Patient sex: M
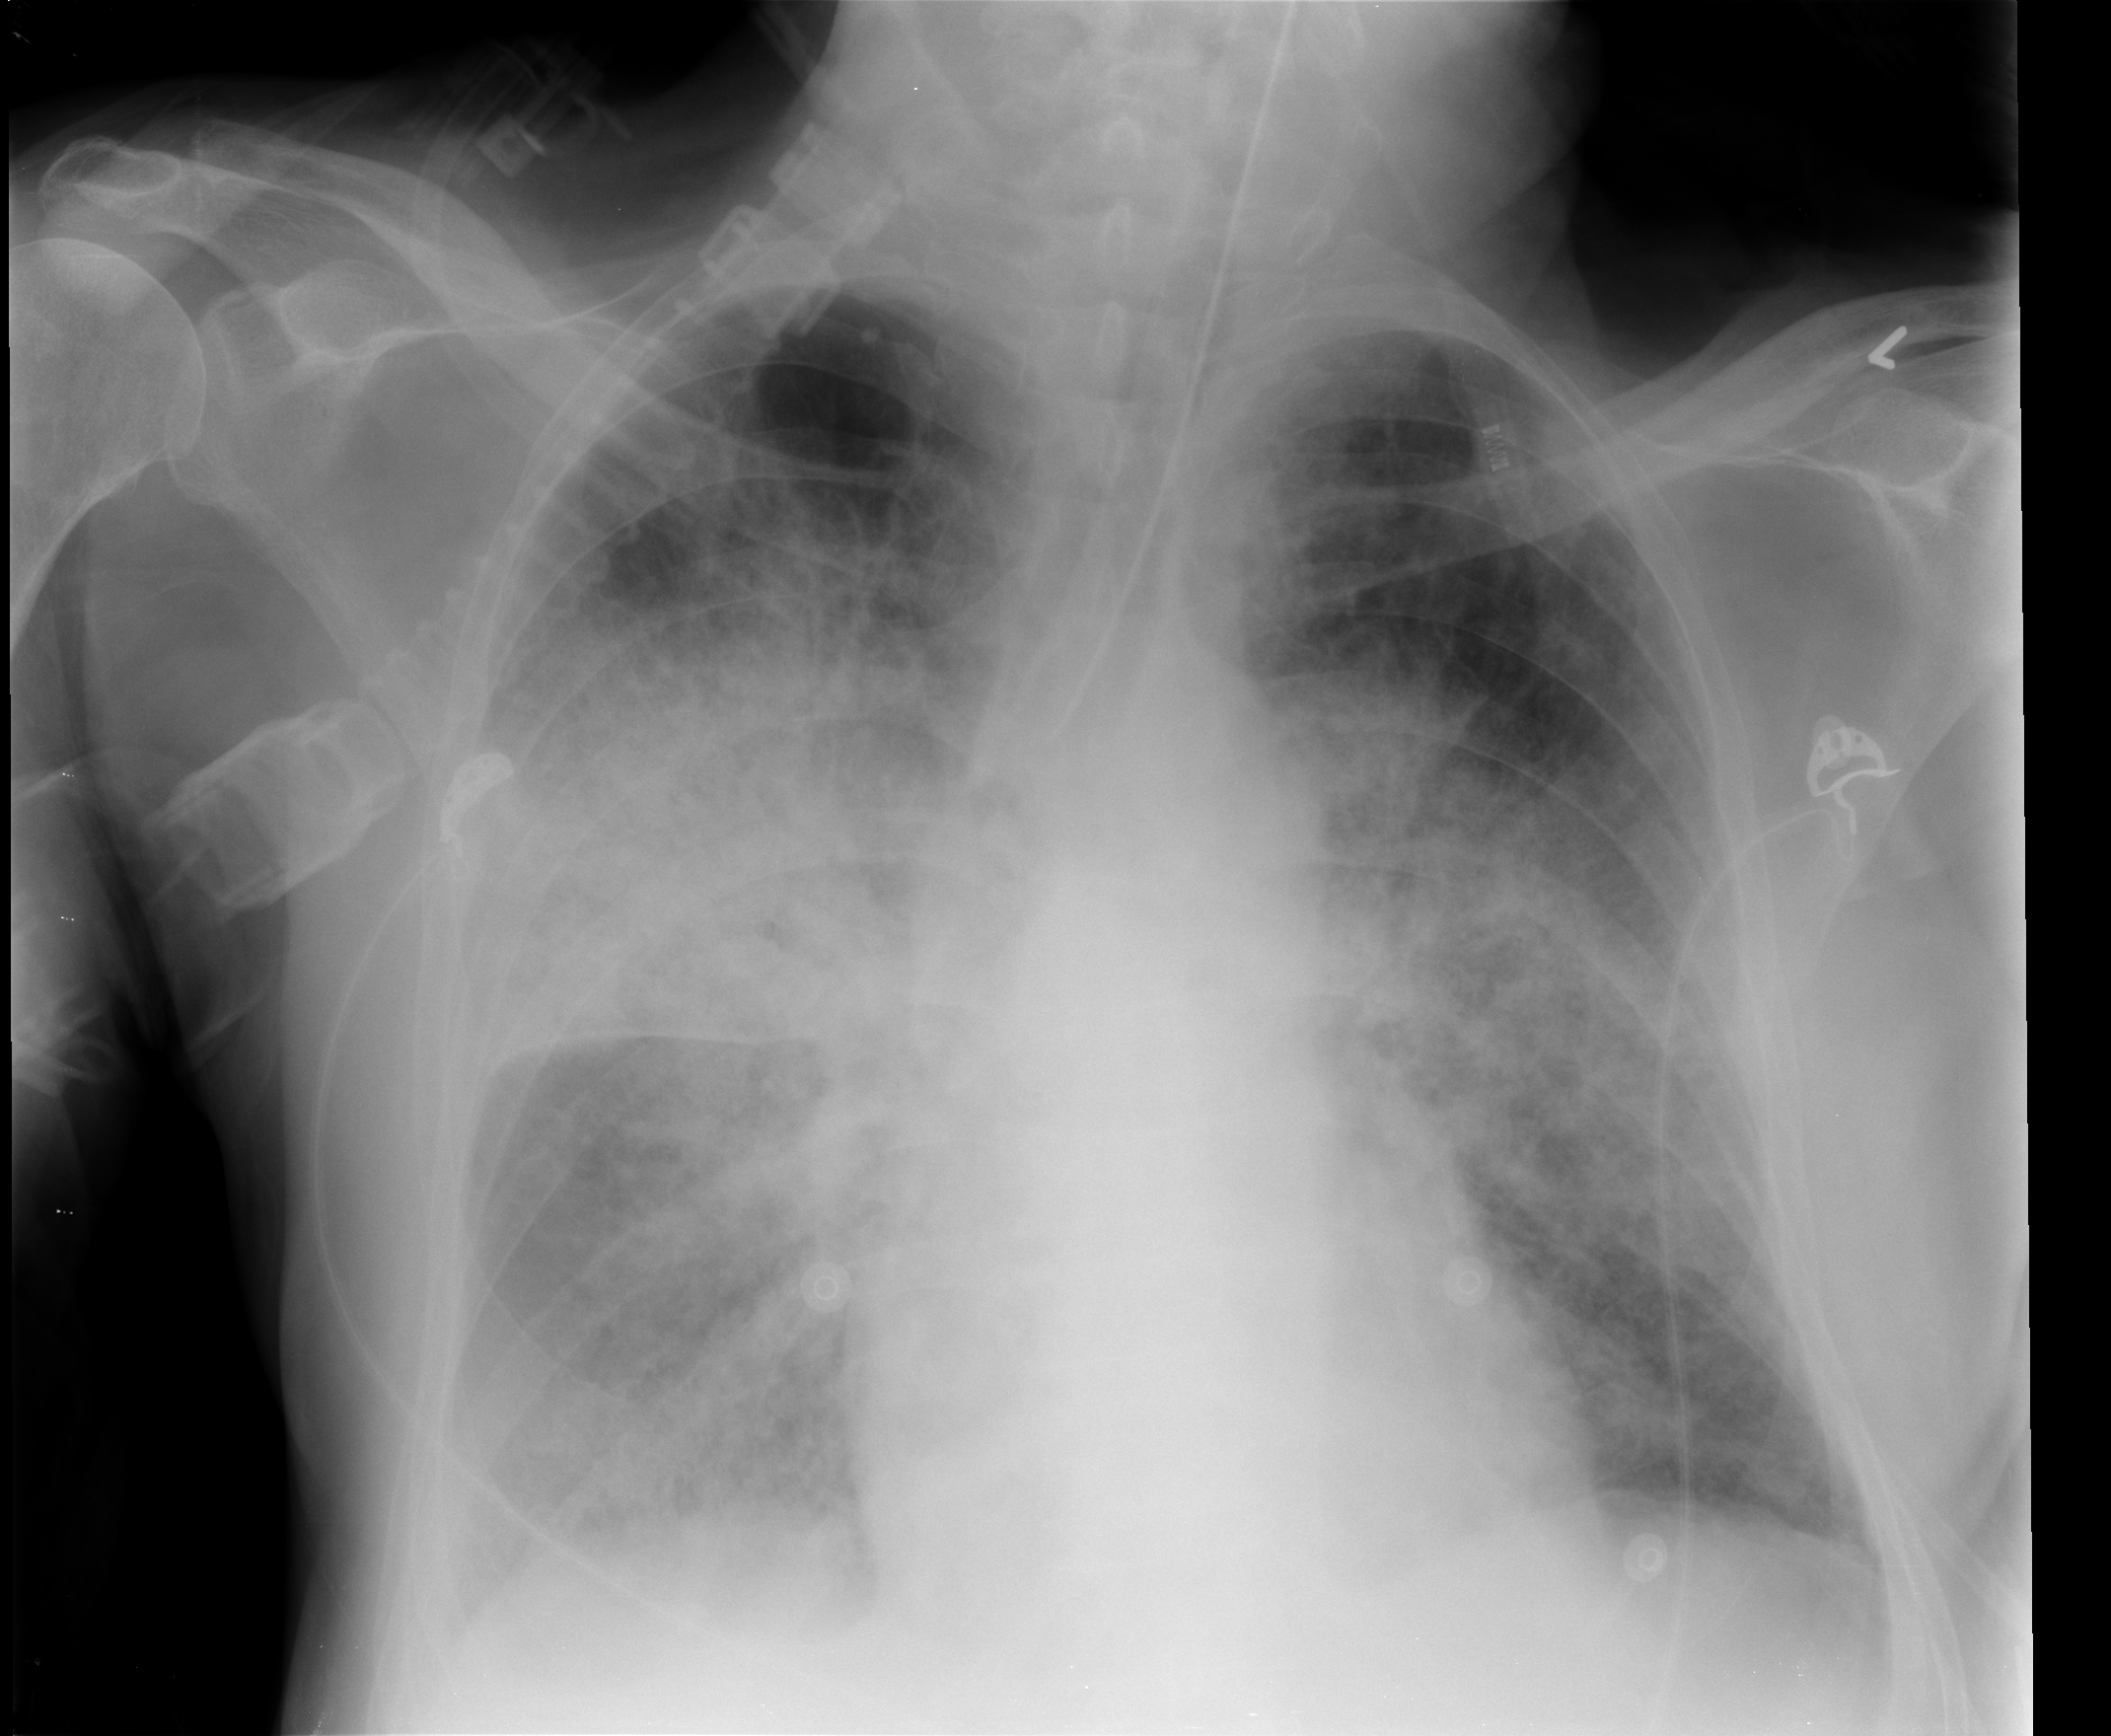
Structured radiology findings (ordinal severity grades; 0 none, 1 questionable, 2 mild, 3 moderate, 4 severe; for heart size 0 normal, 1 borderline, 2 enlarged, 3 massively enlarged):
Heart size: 1
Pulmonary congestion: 3
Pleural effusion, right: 2
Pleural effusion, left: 0
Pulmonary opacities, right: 3
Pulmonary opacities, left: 3
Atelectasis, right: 3
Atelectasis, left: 3